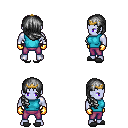
a pixel art fantasy rpg character, male body template, dark elf, purple skin, teal sleeveless shirt, magenta pants, gray right-swept hairstyle, gold tiara, gold gloves, gray slippers, four views (front, back, left, right), 2x2 character sprite sheet, small pixel art, hard edges, no anti-aliasing